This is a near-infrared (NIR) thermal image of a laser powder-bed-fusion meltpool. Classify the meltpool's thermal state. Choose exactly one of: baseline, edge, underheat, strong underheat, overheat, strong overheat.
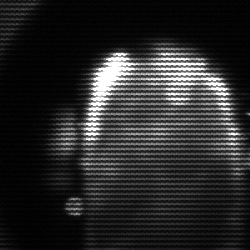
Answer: baseline